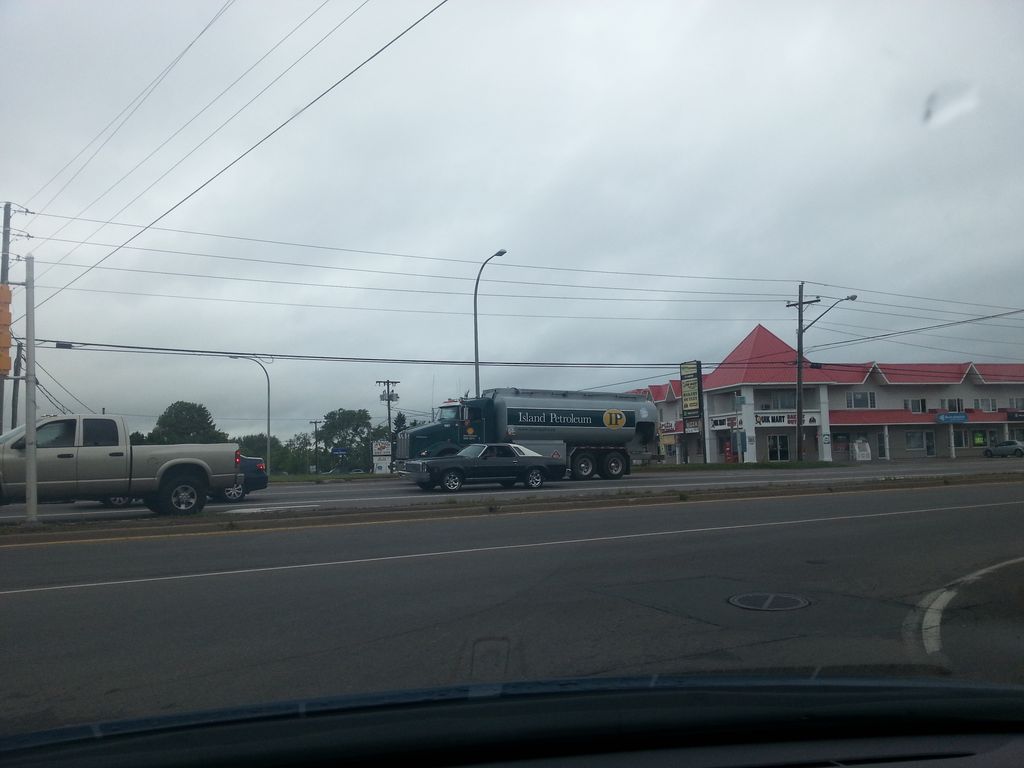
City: charlottetown